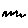
Label: zigzag